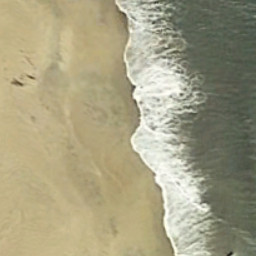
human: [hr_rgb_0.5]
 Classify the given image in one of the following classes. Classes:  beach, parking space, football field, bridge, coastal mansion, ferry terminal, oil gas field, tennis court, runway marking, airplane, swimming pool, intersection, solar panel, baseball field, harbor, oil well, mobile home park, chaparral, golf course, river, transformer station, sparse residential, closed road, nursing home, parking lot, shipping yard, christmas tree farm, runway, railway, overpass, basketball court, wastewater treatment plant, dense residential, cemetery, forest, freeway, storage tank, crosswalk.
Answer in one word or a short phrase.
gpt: beach